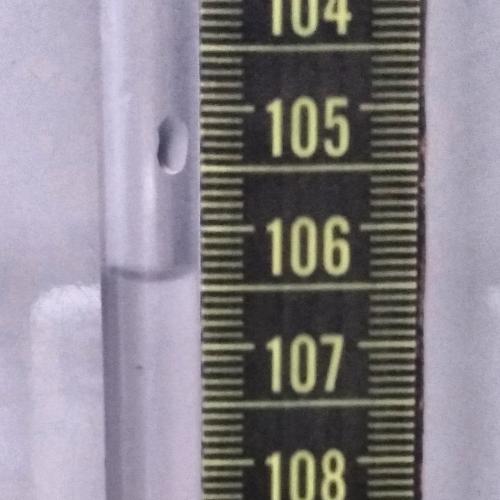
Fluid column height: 106.4 cm